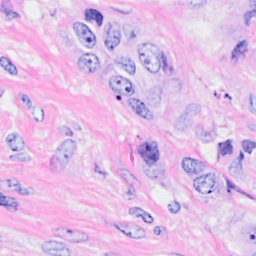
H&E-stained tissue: Breast